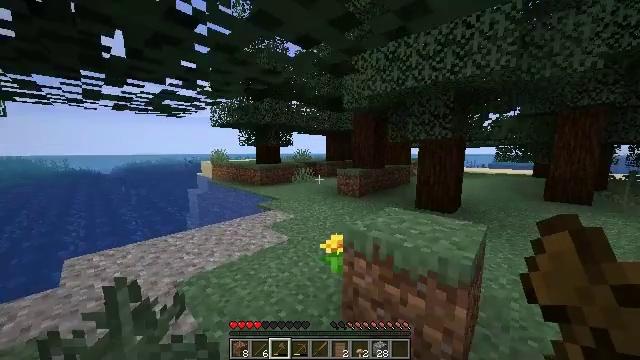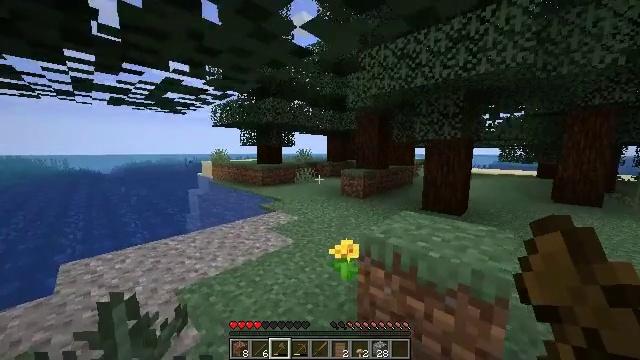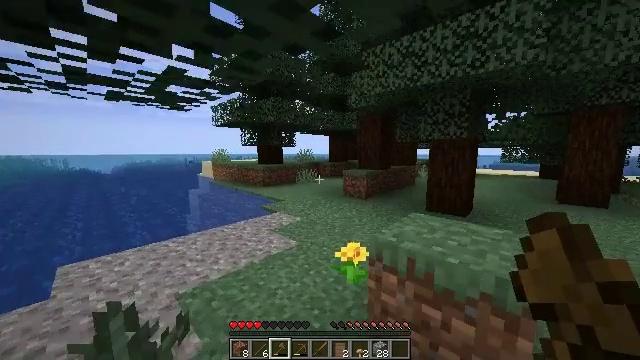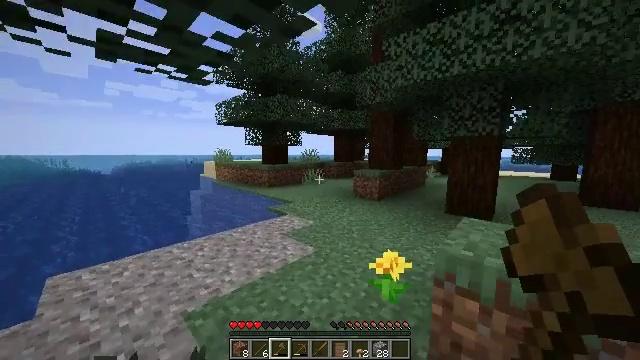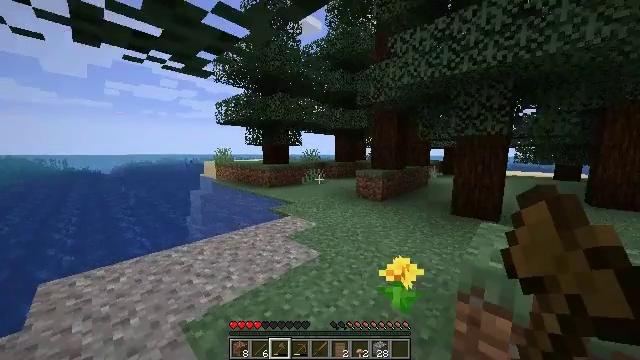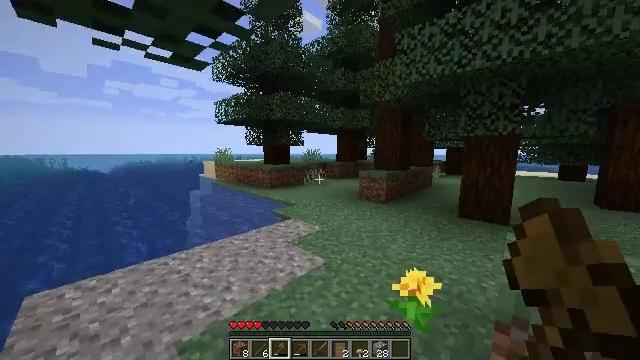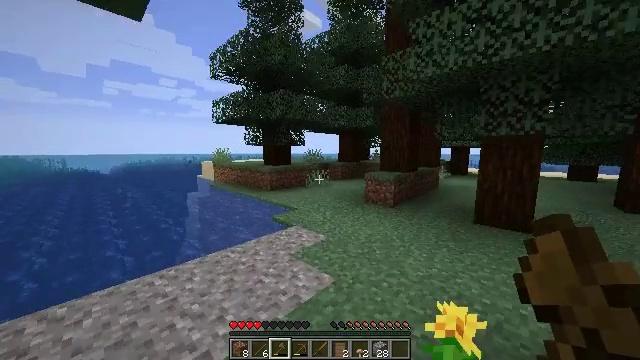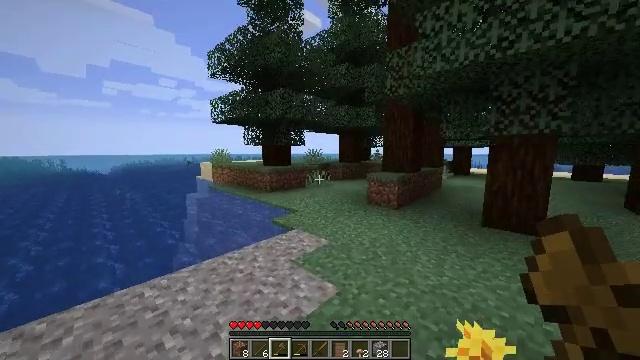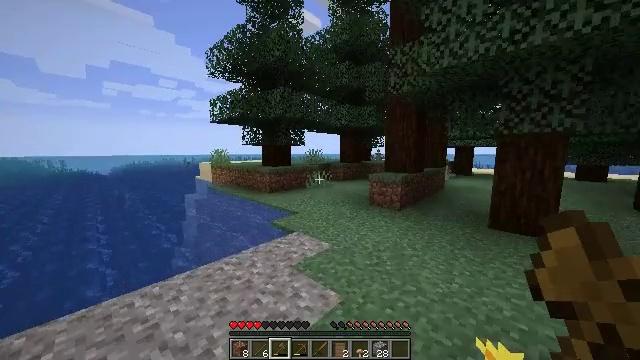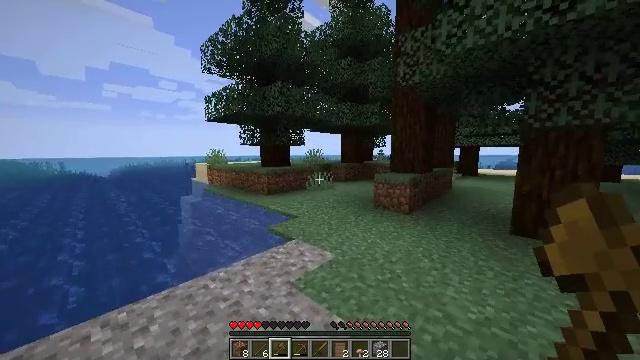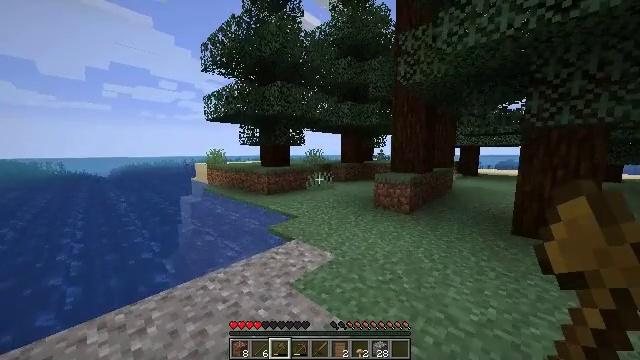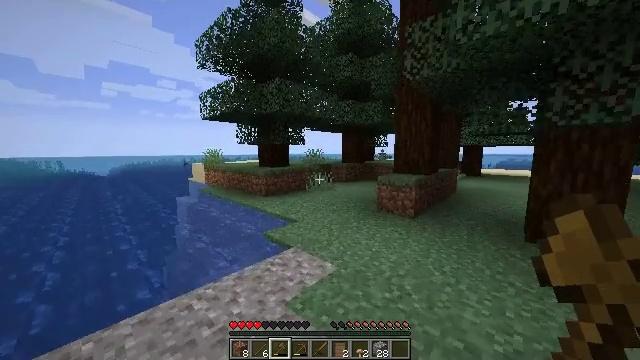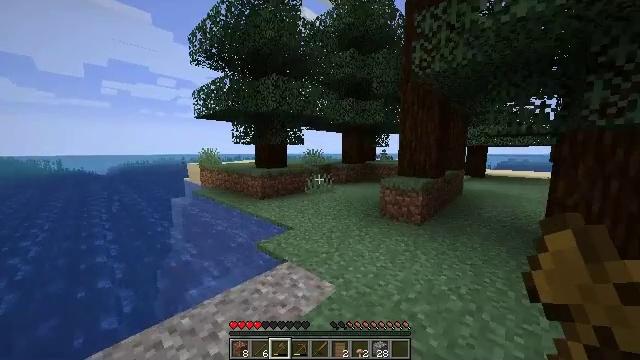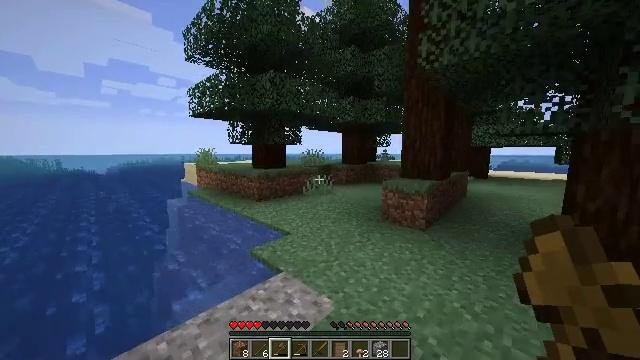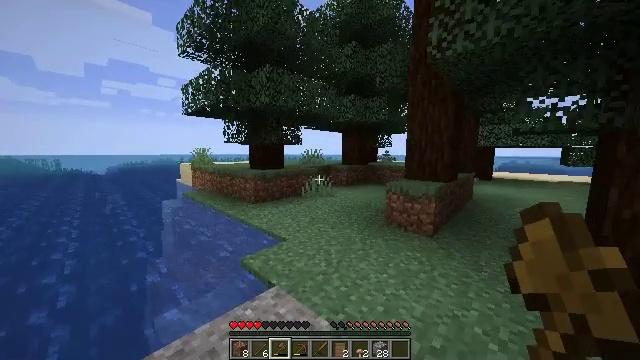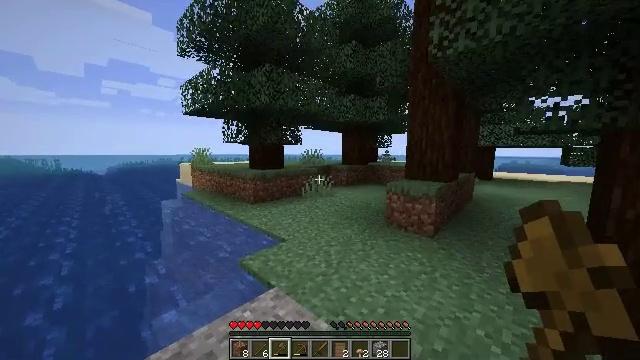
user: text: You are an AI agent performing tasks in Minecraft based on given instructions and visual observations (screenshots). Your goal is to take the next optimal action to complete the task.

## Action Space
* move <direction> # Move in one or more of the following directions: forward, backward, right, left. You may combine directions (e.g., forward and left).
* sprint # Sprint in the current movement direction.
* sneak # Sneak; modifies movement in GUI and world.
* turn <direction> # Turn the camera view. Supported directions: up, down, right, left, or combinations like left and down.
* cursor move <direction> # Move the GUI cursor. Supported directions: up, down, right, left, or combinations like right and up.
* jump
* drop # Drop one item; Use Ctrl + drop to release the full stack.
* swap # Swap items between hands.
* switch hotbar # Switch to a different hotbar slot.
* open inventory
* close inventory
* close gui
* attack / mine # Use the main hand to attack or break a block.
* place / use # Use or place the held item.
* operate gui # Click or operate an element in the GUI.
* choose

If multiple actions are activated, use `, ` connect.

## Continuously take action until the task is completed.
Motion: motion action
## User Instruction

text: Collect gravel for your inventory.
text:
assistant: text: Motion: move forward and move left
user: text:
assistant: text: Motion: move forward and move left
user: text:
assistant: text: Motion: move forward and move left
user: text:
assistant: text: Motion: move forward
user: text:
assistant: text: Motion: move forward
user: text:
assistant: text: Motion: move forward
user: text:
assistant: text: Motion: move forward
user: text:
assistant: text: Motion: move forward
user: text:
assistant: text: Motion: move forward
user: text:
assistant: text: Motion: move forward
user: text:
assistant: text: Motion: move forward
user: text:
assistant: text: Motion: move forward
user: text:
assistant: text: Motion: move forward
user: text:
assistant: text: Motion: move forward
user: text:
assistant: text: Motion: move forward
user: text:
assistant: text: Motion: move forward
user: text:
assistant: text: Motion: move forward
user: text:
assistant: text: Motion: move forward
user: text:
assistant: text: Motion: move forward
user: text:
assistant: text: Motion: move forward
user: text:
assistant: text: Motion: move forward
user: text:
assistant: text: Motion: move forward
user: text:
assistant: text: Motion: move forward
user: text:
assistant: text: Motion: move forward
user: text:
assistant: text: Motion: move forward
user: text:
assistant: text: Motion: move forward
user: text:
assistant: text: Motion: move forward
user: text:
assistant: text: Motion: move forward
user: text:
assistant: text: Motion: move forward
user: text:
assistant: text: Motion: move forward